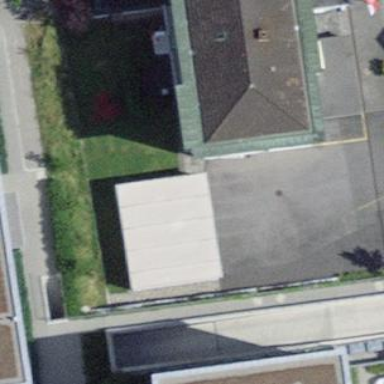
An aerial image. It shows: Group of garages.